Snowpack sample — Snodgrass Mountain, Crested Butte, Colorado (2/4/25, 12:06 PM MST)
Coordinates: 38.923, -106.968
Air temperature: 35 °F
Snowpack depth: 80 cm
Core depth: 80 cm
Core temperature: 32 °F
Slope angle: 14°, slope face: 78°
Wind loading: low
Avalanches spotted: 0
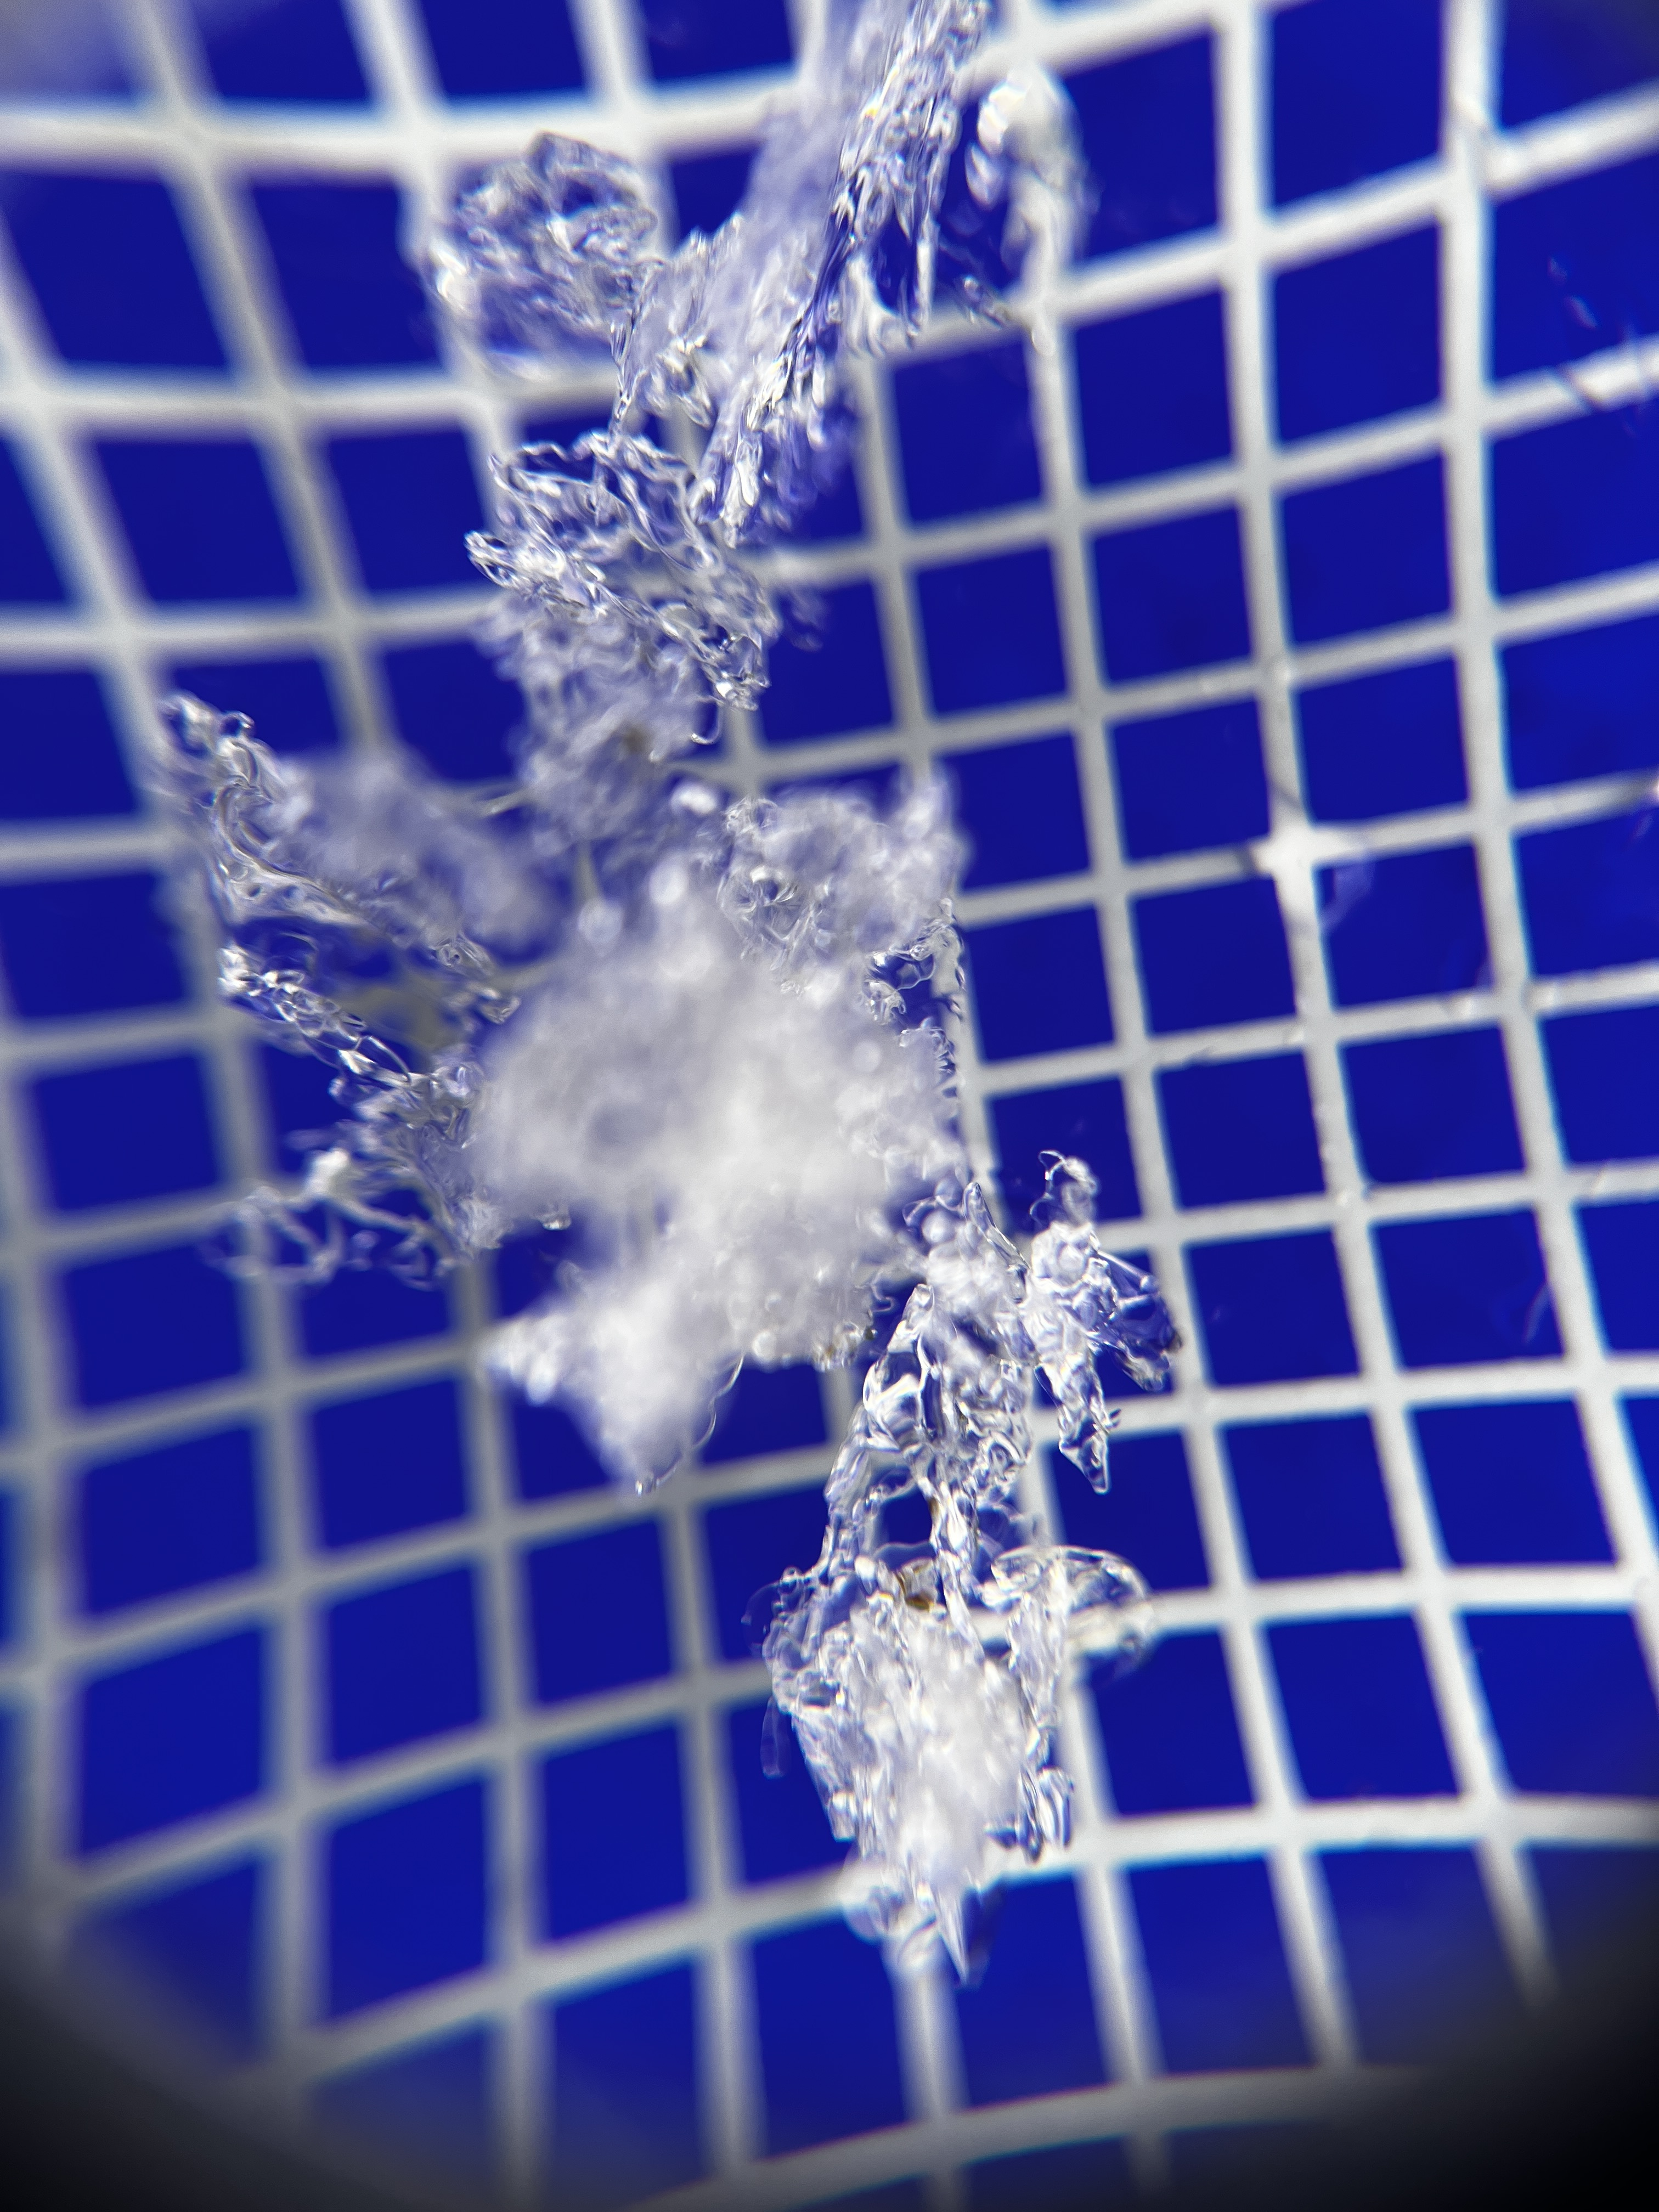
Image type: magnified_profile
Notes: No avalanches nearby, unusually warm weather for the last month reported by residents, Collected 25 yards from treeline